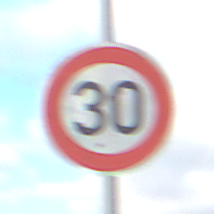
Verkehrszeichen: Geschwindigkeit30
Umgebung: Outdoor, RoadRail
Tageszeit: SunriseSunset
Wetter: PartlyCloudy
Licht: Natural
Jahreszeit: NotSpecified
Kontrast: LowContrast